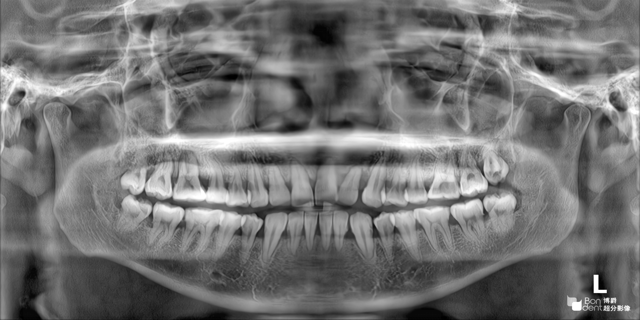
adult